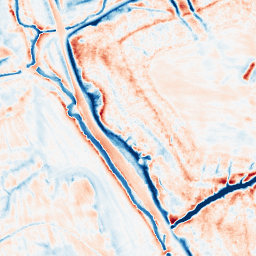
Category: edge_preserving
Decomposition family: anisotropic_diffusion
Decomposition parameters: iterations: 50
kappa: 50
gamma: 0.2
Upsampling method: edge_directed
Upsampling parameters: scale: 2
Upsampling scale: 2